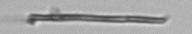
Label: fiber